Question: The Visual Studio 2013 dark theme collapsed text color is black (as shown at the figure below), because the background is almost pure black, The text becomes very hard to see.
I tried to change the collapsed text color at . I also have looked almost all others items and I was not able to find one that changes the collapsed text color.
Is that a bug? What is the correct item to change this color?

EDIT:
I was using <URL> extension. It overwrites the collapsed text color, that is why even after a restart the text color was not changing.
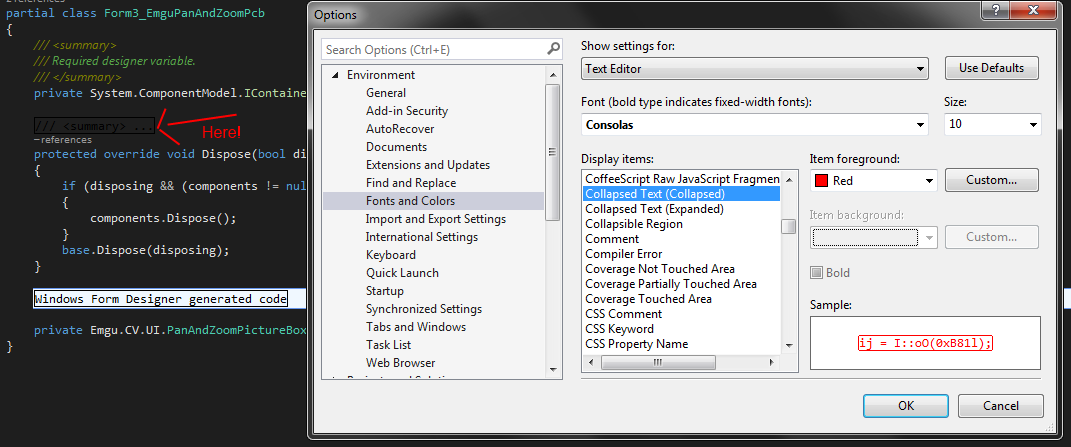
Answer: I also faced the same issue and the trick is that you have to restart Visual Studio for the changes to be applied after you have made the necessary changes.()